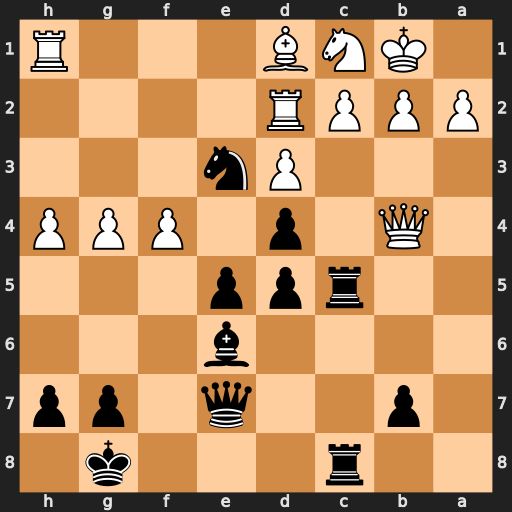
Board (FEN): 2r3k1/1p2q1pp/4b3/2rpp3/1Q1p1PPP/3Pn3/PPPR4/1KNB3R
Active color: b
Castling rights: -
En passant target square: -
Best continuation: Rxc2 Rxc2 Qxb4